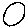
Label: circle